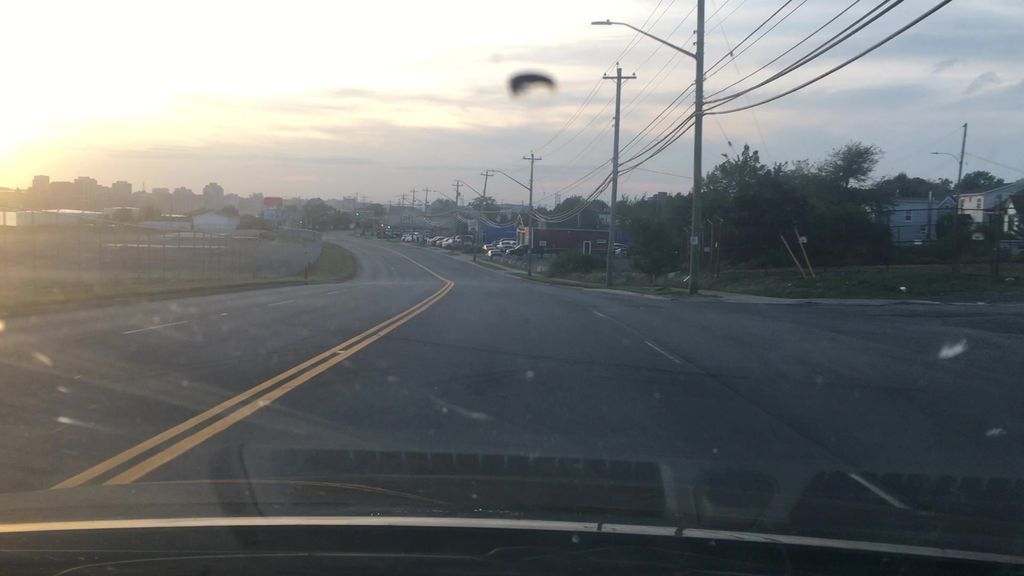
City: halifax